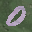
Label: 0